Question: On my contact page on my website, I have a Google maps in the background. The problem is that it doesn't always show up or partially. If you go directly to the contact page ( <URL> then click on "contact" in the menu on the left, the map will either be not appearing or partially there near the menu bar.

This the code I have for the map :
'''
<script src="http://maps.googleapis.com/maps/api/js"></script>
<script type="text/javascript">
// The latitude and longitude of your business / place
var position = [46.13828143498409, -72.71355827100831];
function showGoogleMaps() {
var latLng = new google.maps.LatLng(position[0], position[1]);
var mapOptions = {
zoom: 12, // initialize zoom level - the max value is 21
streetViewControl: false, // hide the yellow Street View pegman
scaleControl: false, // allow users to zoom the Google Map
mapTypeId: google.maps.MapTypeId.ROADMAP,
center: latLng,
scrollwheel: false,
mapTypeControl: false,
styles : [{featureType:'all',stylers:[{saturation:-100},{gamma:0.0}]}]
};
map = new google.maps.Map(document.getElementById('googlemaps'),
mapOptions);
}
google.maps.event.addDomListener(window, 'load', showGoogleMaps);
</script>
'''
I have this problem on both Firefox and Chrome (didn't test on other browsers).
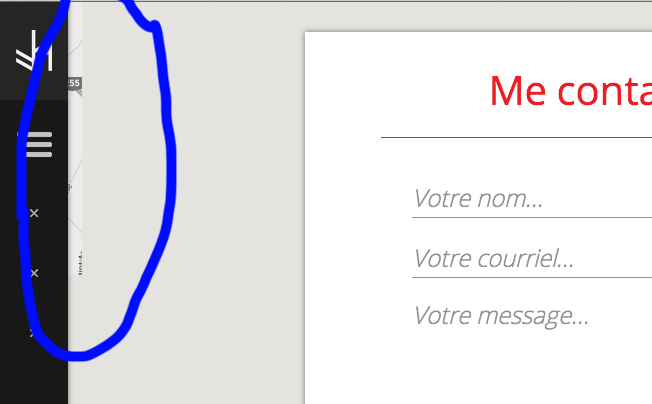
Answer: That's not another page. You are just adding a hash to your URL. Your page is testing for the hash when it loads, but the hash is not there when this happens before you click your link, so the size of your Element where 'id='googlemaps'' is not to full size when your page loads without the hash. Make sure your 'googlemaps' Element is full size before calling 'showGoogleMaps()' on a click Event when adding your hash, as well as 'if(location.hash.replace('#', '').match(/contact/i))' when your page loads.